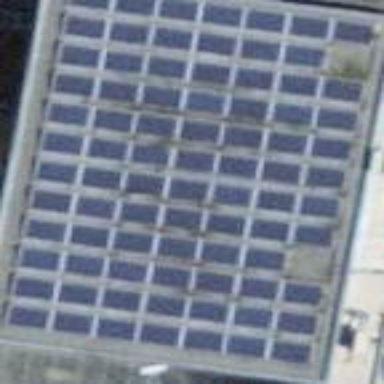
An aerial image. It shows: Solar power generator with photovoltaic panels.